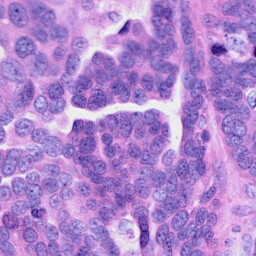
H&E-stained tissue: Ovarian